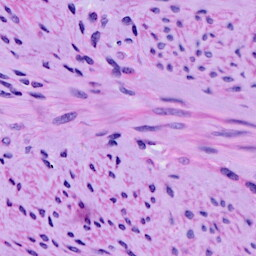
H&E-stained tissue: Cervix